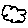
Label: cloud